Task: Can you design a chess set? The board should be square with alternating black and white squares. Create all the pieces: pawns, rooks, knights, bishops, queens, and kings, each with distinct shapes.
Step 1099:
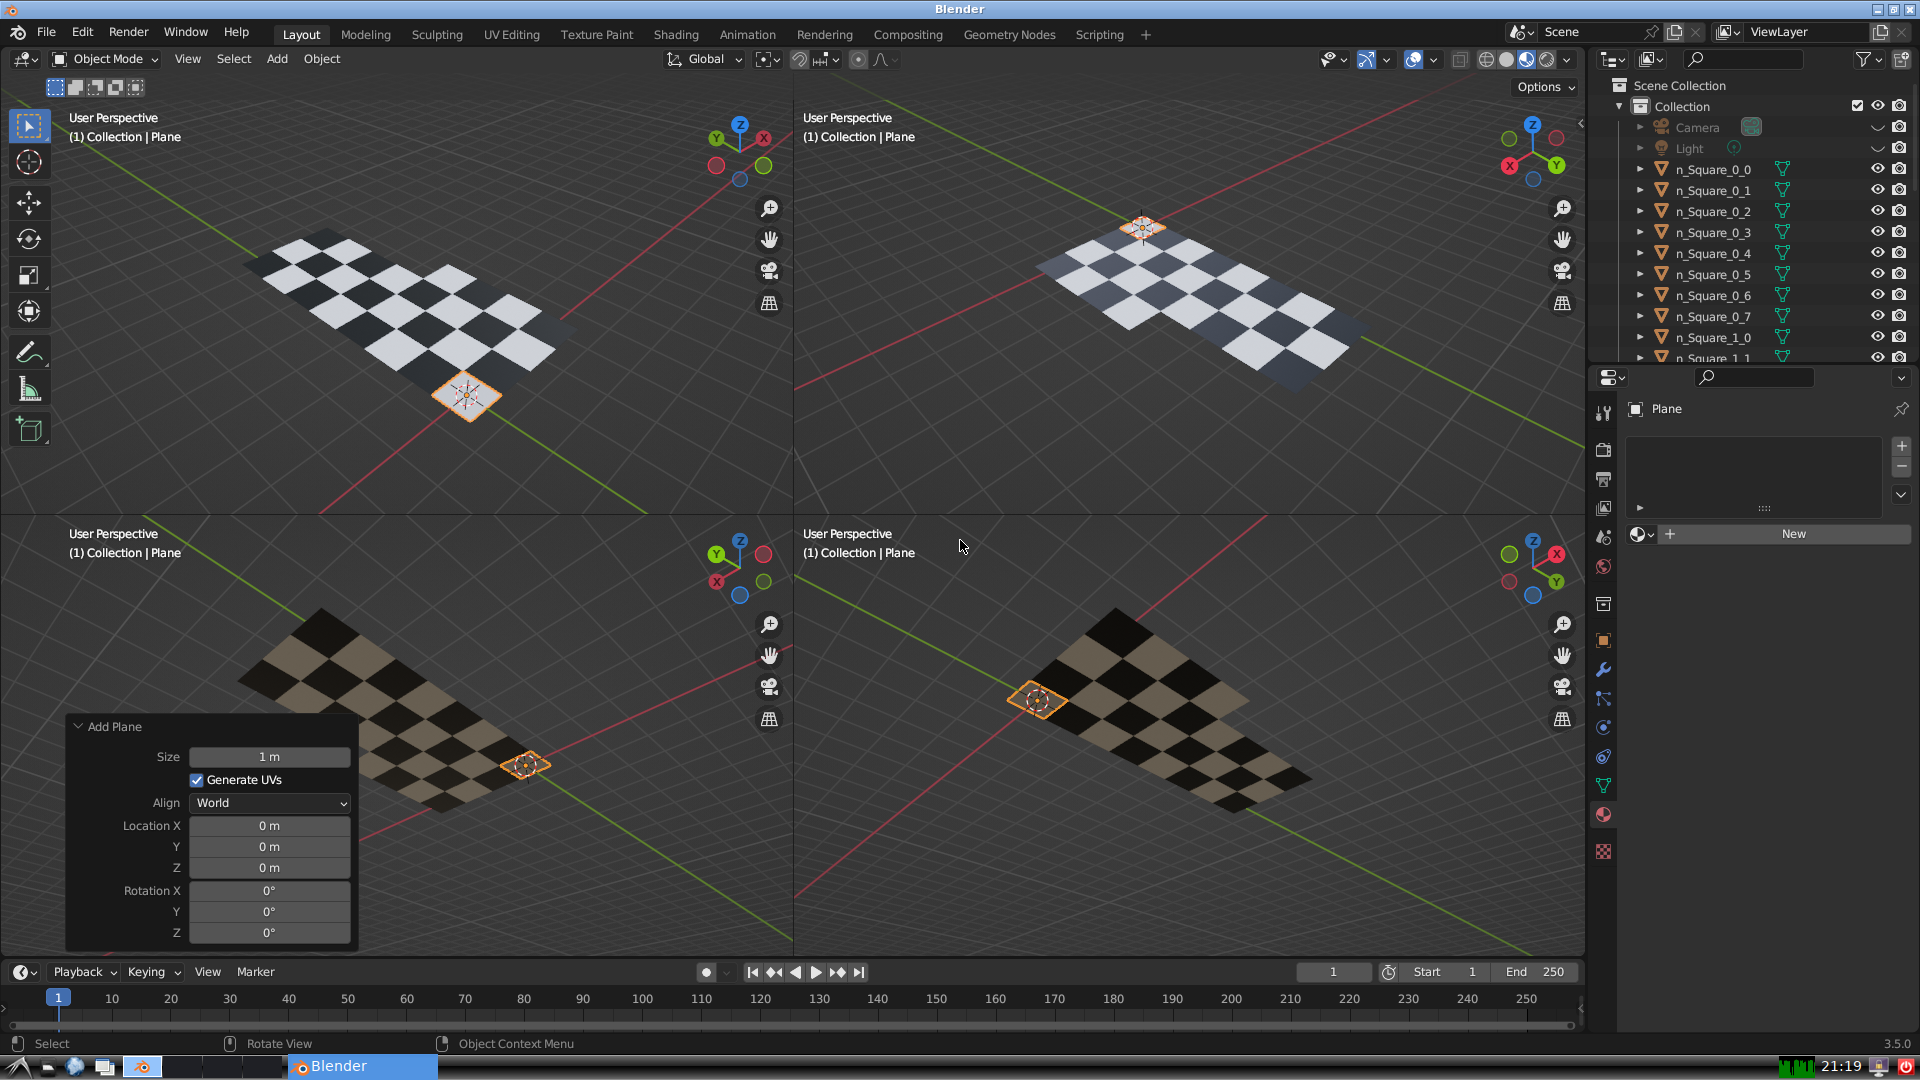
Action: {"key_press": ['Ctrl, Home']}